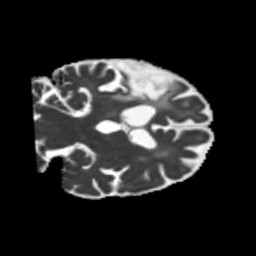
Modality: MD
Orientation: coronal
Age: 58
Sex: male
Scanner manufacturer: siemens
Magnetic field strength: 3 T
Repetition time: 5.25 s
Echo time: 0.08 s